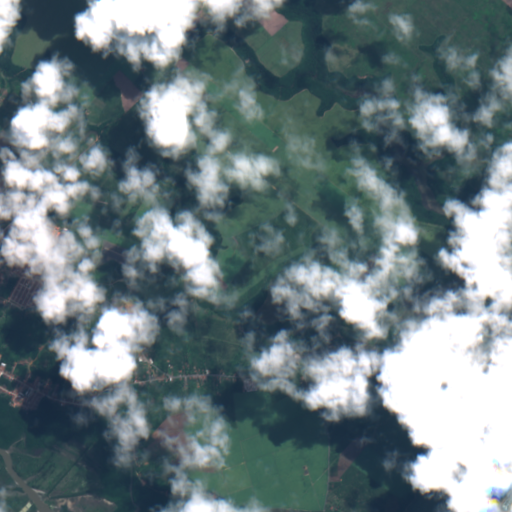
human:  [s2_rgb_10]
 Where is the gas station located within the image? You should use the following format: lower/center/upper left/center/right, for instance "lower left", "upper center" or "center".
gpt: The gas station is located in the lower center of the image.
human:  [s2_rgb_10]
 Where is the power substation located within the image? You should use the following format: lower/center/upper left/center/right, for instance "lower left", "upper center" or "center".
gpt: The power substation is located in the center left of the image.
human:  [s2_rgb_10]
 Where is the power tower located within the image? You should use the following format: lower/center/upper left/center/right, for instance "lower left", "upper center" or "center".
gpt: The power tower is located in the center left of the image.
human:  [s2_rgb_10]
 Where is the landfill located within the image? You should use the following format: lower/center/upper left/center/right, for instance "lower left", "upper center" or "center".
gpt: There is no landfill in the image.